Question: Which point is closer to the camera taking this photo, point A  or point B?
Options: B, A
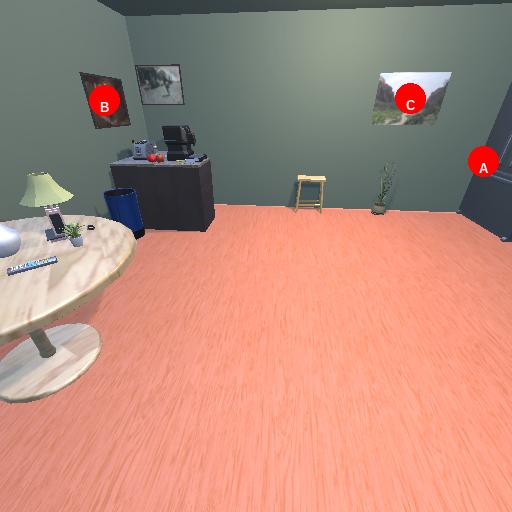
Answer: B